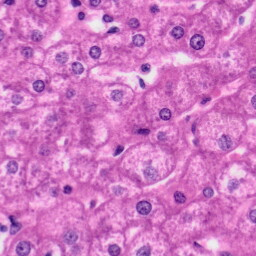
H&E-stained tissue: Liver